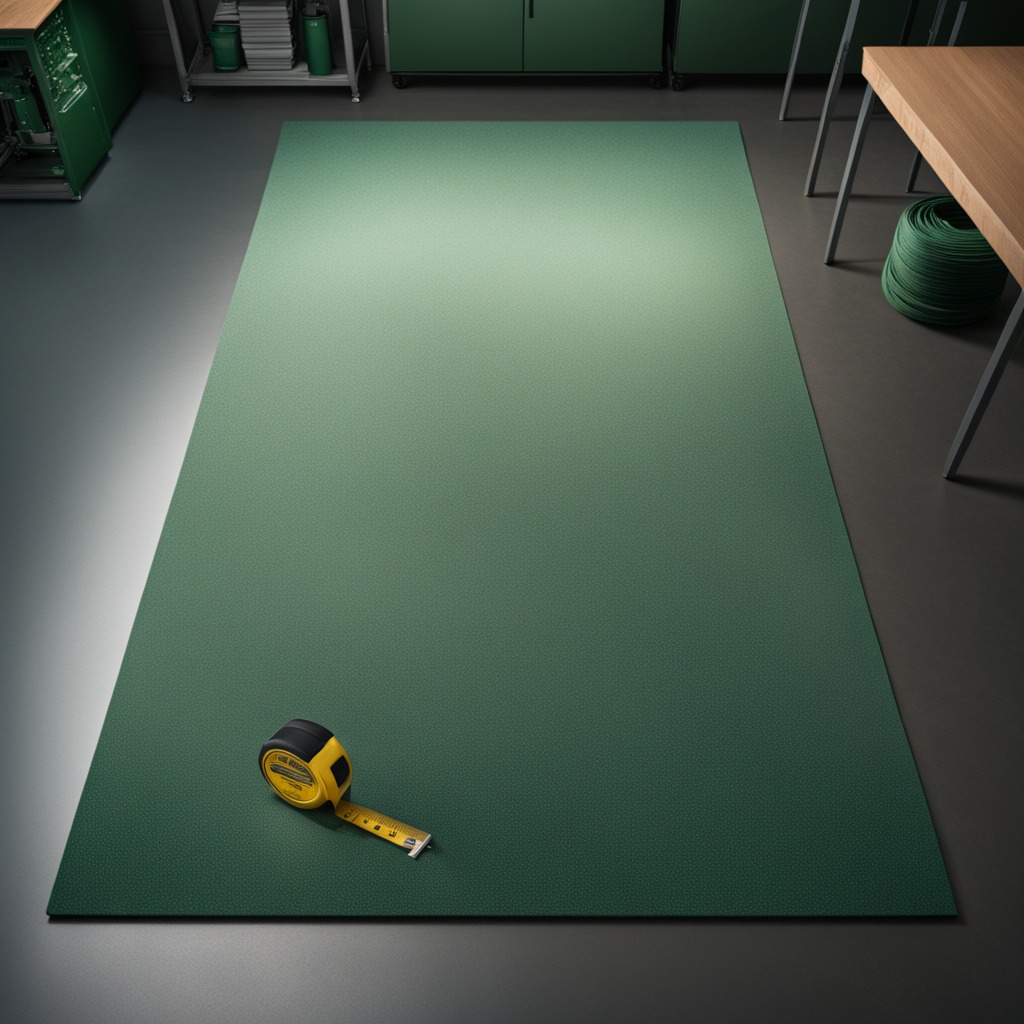
A measuring tape is lying on the clean granite tabletop covered with a green rubber mat inside a workshop under bright overhead lighting crisp shadows high clarity worn but beneath the mat